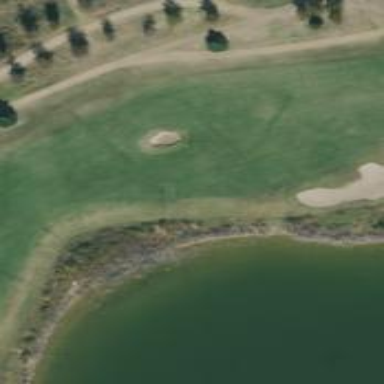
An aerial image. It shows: View of golf hole.